Brain MRI, t2w sequence, axial 2D slice.
Patient: age 28, sex F, weight 95 kg, height 1.95 m
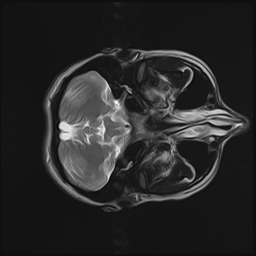